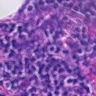
Metastatic tissue present: no